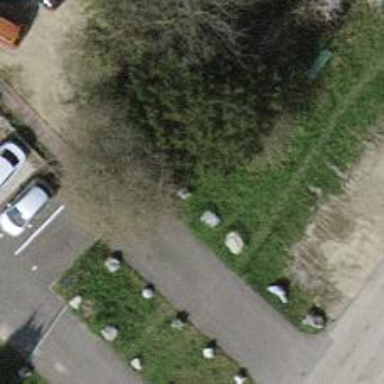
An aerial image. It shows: Block barrier.